Question: I have some problems with my software. In my Entity Designer I have the following classes:
:
This class holds information about my suppliers and a one-to-many relationship with my Brand-class. Each supplier can have an unlimited number of Brands.
Each Brand belongs to a Supplier, and has a one-to-many relationship with the Product-class.
Each product belongs to a brand, and has a one-to-many relationship with StockInformation
This class holds information about whether or not a product is in stock.
In my WPF Window, I have three DataGrids, all databound to my three classes.
For the Products-datagrid, I use the following code to retrieve all products:
'''
public List<Supplier> GetSuppliers()
{
return Container.Suppliers.Include("Brands").Include("Brands.Products").Include("Brands.Products.StockInformation").OrderBy(s => s.Name).ToList();
}
'''
Also, I have 'Container.Configuration.LazyLoadingEnabled = false;'
However, the problem is that my datagrid tells me that only the first product of each brand is in stock:
(I know this is in Danish, so here are translations:
Navn = Name of each product,
Listepris = Ignore this one,
Antal pa lager = How many units currently in stock,
Brand = Brand name)

I know this isn't correct, as my database says otherwise. What am I doing wrong?
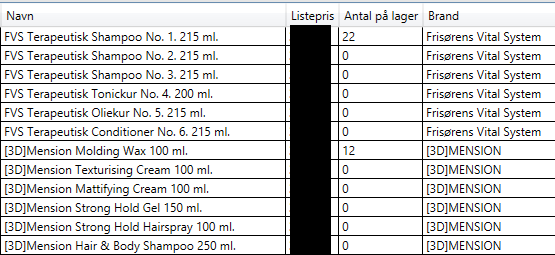
Answer: Since each row in the grid represents a 'Product', I would start the query there:
'''
Container.Products.Include("Brand.Supplier").Include("StockInformation")
.OrderB y(s => s.Name).ToList()
'''
which of course returns a 'List<Product>'.
And apparently, seen your comment, it also solves the issue :).